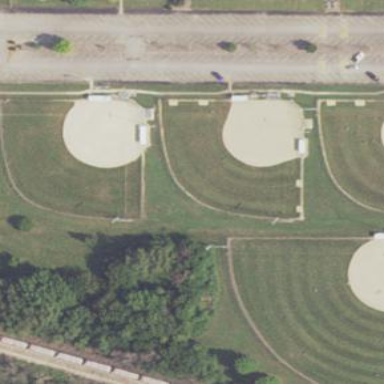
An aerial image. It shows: Softball pitch for leisure and sport activities.